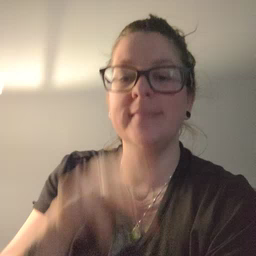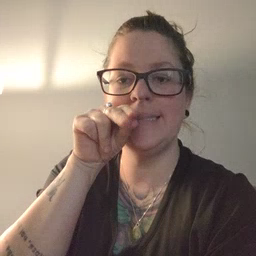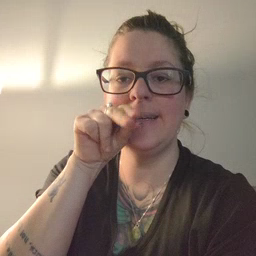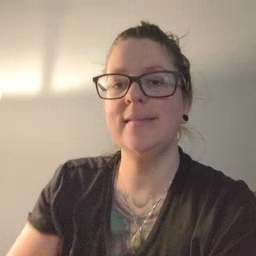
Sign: duck